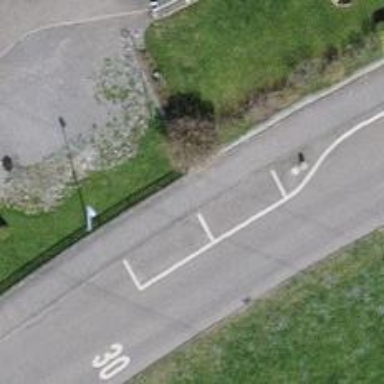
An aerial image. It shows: Parking lane.